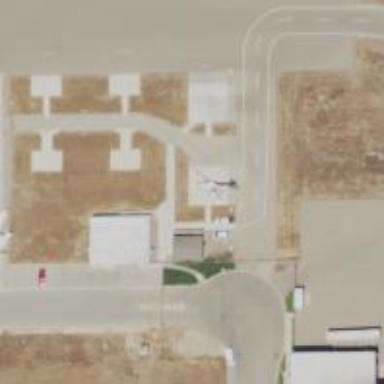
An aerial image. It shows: Image of helipad at airport.